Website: apple
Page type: customer-info-address
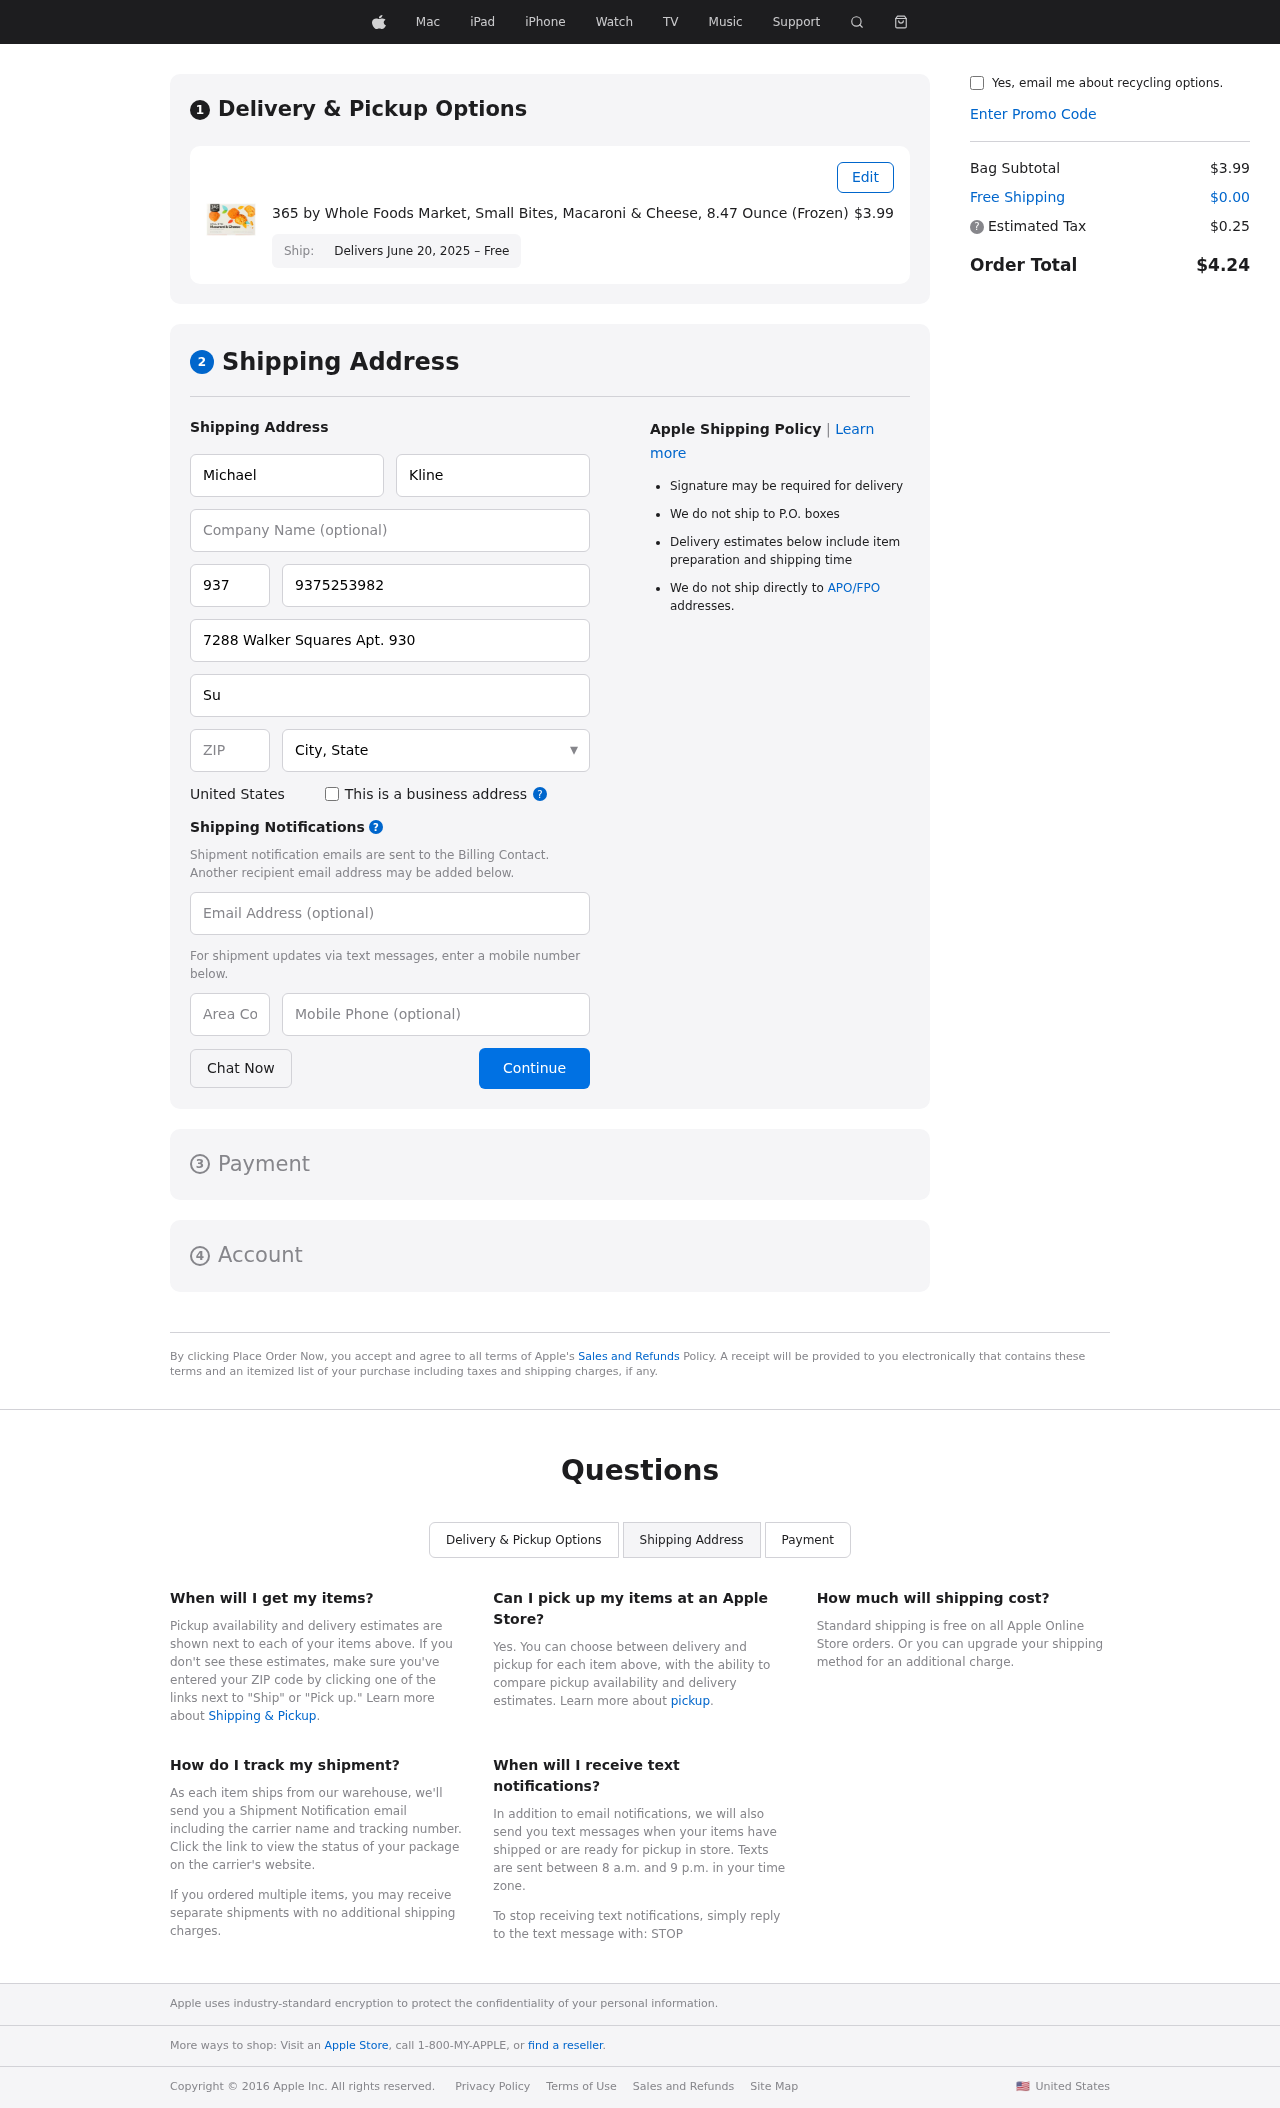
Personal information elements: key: PII_CITY_STATE
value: East Felicia, NM
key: PII_COUNTRY
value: United States
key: PII_EMAIL
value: michaelkline@hotmail.com
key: PII_FIRSTNAME
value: Michael
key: PII_LASTNAME
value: Kline
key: PII_PHONE
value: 9375253982
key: PII_PHONE_AREA
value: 937
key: PII_POSTCODE
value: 13330
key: PII_STREET
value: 7288 Walker Squares Apt. 930
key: PII_STREET2
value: Suite 643
Product elements: key: PRODUCT1_NAME
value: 365 by Whole Foods Market, Small Bites, Macaroni & Cheese, 8.47 Ounce (Frozen)
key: PRODUCT1_PRICE
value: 3.99
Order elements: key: ORDER_DELIVERY_DATE
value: Delivers June 20, 2025 – Free
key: ORDER_SUBTOTAL
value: $3.99
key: ORDER_SHIPPING_COST
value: $0.00
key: ORDER_TAX
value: $0.25
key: ORDER_TOTAL
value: $4.24